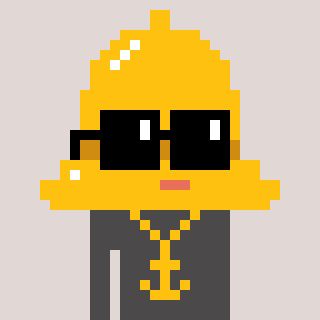
a pixel art character with square black sunglasses, a bell-shaped head and a grayscale-colored body on a warm background